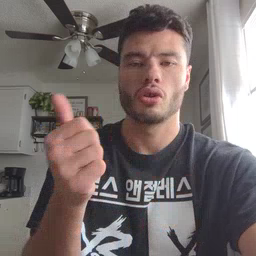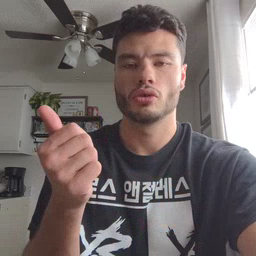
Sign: another